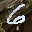
Label: 6